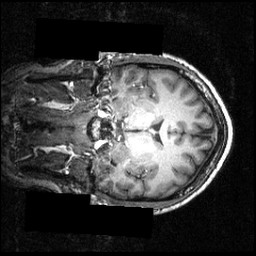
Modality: T1w
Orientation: coronal
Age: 24
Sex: male
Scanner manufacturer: siemens
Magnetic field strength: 3.951 T
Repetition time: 1.5 s
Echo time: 0.00335 s